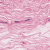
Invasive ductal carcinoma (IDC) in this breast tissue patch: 0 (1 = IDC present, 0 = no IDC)